Question: How to create a ListView in WPF so that some ListViewItems have icon and some not? I'd like to achive the ListView as in the below image.

I started with the below code but didn't get how to set the icon to the first 4 items only but not to other items. If the item has no icon, its text should left-align with any icon as shown in the image.
I also need to give the items with no icon slightly higher height than the items with icon.
'''
<ListView>
<ListView.Items>
<ListViewItem Content="Save" />
<ListViewItem Content="Save As" />
<ListViewItem Content="Open" />
<ListViewItem Content="Close" />
<ListViewItem Content="Info" />
<ListViewItem Content="Recent" />
<ListViewItem Content="New" />
</ListView.Items>
<ListView.View>
<GridView>
<GridViewColumn>
<GridViewColumn.CellTemplate>
<DataTemplate>
' ???
</DataTemplate>
</GridViewColumn.CellTemplate>
</GridViewColumn>
</GridView>
</ListView.View>
</ListView>
'''
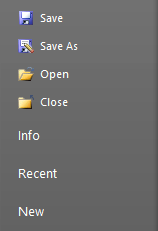
Answer: Though i agree that this seems like a Menu and not a ListView as mentioned above , this would still be relevant with the use of MenuItems.
You should be aware that in Wpf can be set in 2 ways a value like String , StaticResource , Binding (all are shorts of strings) , and a value which you can describe a tree of elements as your content like iv'e shown below.
'''
<ListView>
<ListView.Items>
<ListViewItem>
<ListViewItem.Content>
<Grid>
<Grid.ColumnDefinitions>
<ColumnDefinition Width="*"/>
<ColumnDefinition Width="2*"/>
</Grid.ColumnDefinitions>
<Image Source="SomeSource.png" />
<TextBlock Text="Save" Grid.Column="1" />
</Grid>
</ListViewItem.Content>
</ListViewItem>
<ListViewItem Content="Save As" />
<ListViewItem Content="Open" />
<ListViewItem Content="Close" />
<ListViewItem Content="Info" />
<ListViewItem Content="Recent" />
<ListViewItem Content="New" />
</ListView.Items>
</ListView>
'''